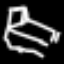
Label: bed